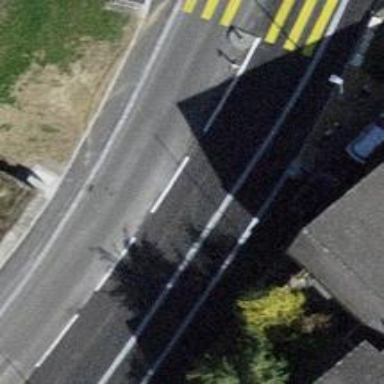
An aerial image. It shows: Bus stop with designated public transport stop position.